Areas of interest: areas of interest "Industrial"
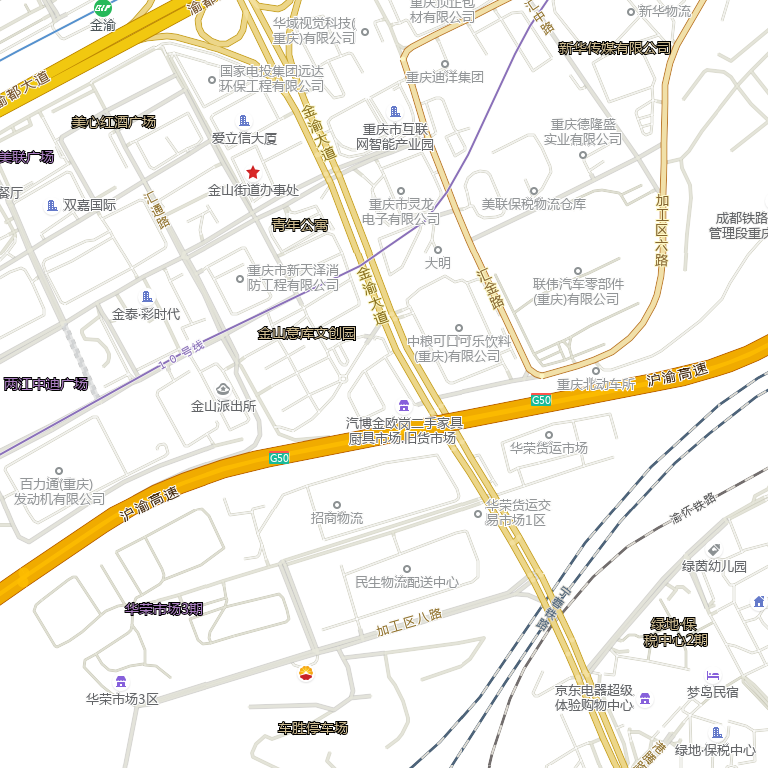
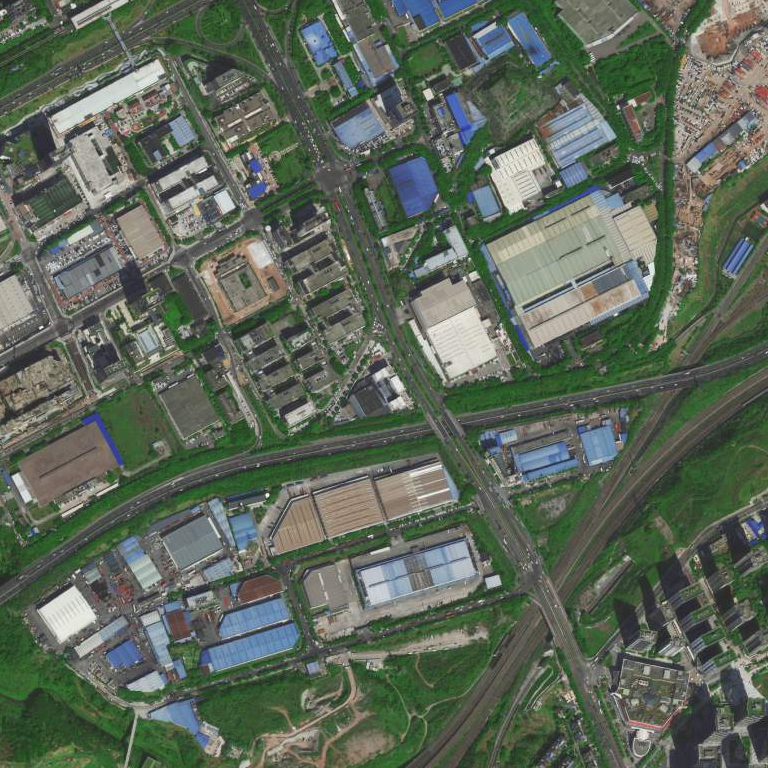